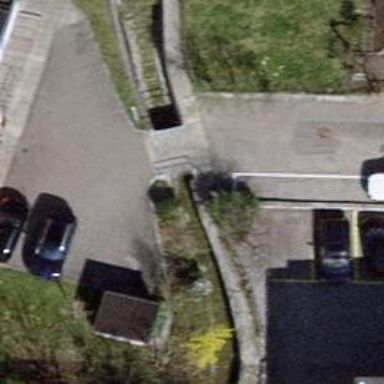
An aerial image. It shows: Concrete driveway serving as service road.